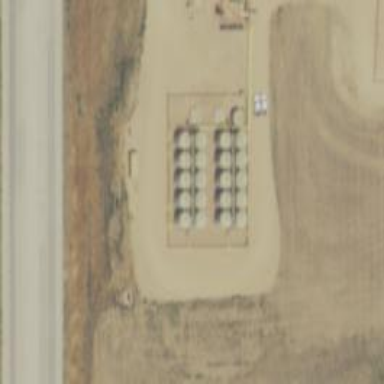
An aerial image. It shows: Storage tank with man-made structure.